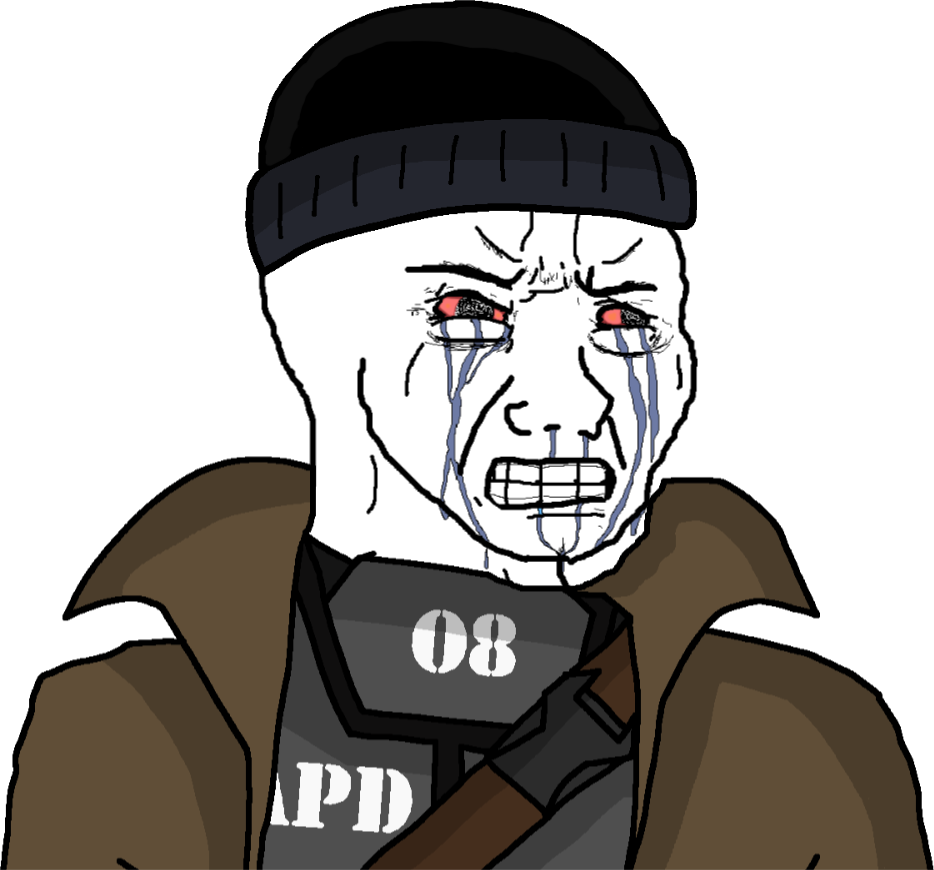
Label: 5_Crying_Wojak